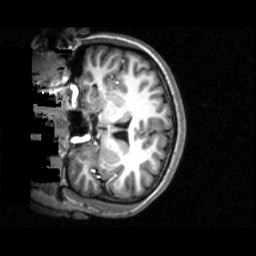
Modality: T1w
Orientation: coronal
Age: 18
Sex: female
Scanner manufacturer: siemens
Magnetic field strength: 2.894 T
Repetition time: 2.3 s
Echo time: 0.0021 s